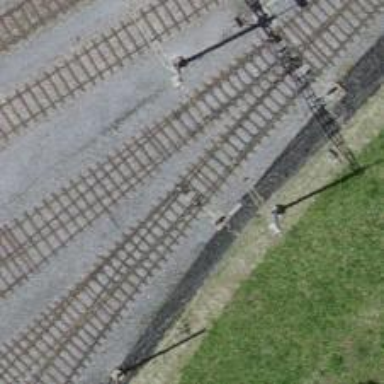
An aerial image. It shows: Rail yard with electrified rails and single track.